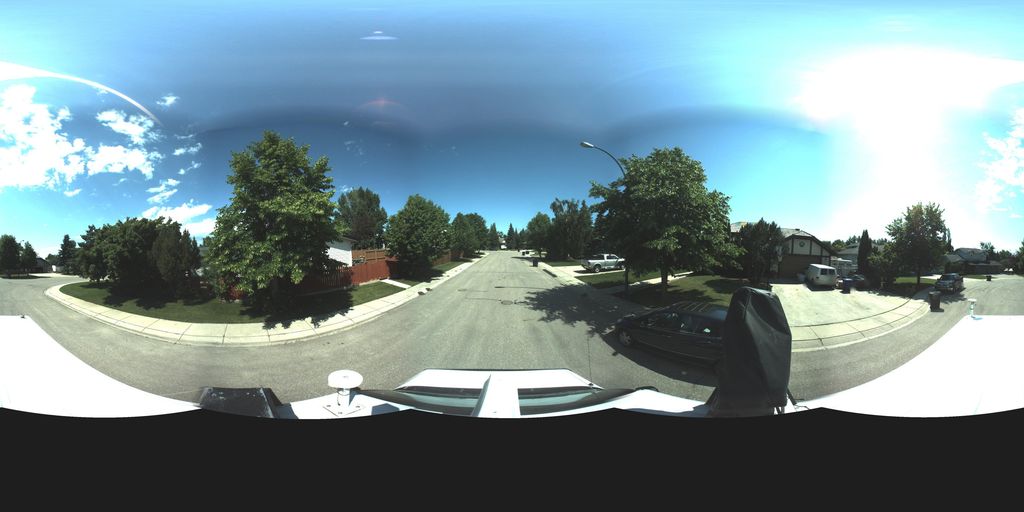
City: saskatoon